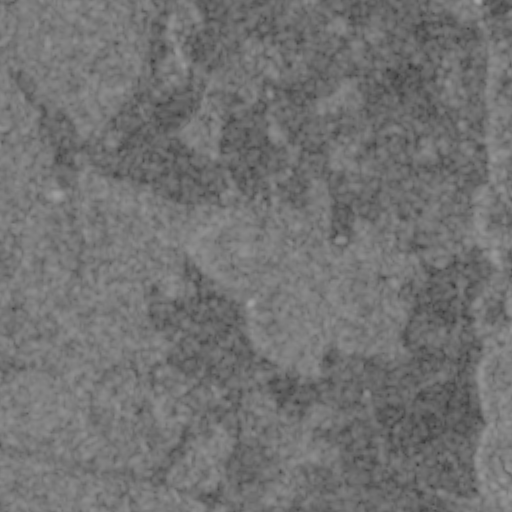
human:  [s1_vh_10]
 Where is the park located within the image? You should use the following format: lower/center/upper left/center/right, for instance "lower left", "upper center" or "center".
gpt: The park is located in the upper right of the image.
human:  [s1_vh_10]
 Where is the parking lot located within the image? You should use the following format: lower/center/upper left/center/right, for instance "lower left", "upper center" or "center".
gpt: The parking lot is located in the center right of the image.
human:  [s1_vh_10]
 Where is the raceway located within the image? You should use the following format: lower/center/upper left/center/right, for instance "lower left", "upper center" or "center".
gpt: The raceway is located in the upper right of the image.
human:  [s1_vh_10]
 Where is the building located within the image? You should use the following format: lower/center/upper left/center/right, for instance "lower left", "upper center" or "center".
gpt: There is no building in the image.

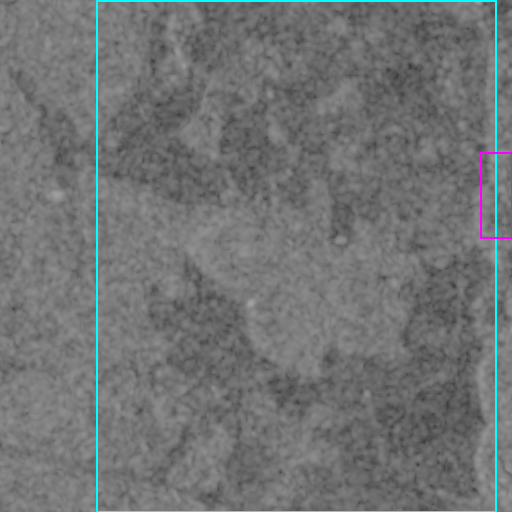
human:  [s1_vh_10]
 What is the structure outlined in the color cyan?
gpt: The structure outlined in cyan is a crop field.
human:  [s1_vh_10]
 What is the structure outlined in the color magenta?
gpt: The structure outlined in magenta is a park.
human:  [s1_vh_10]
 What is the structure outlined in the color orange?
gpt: There is no orange outline.